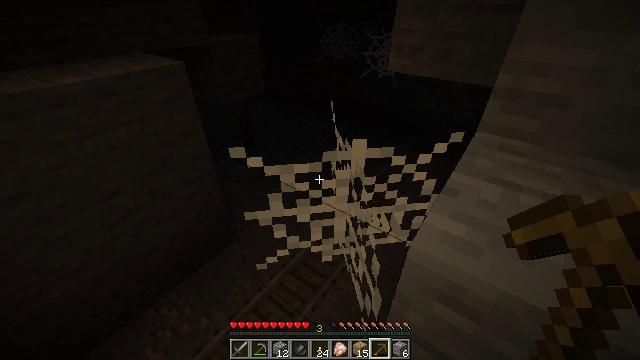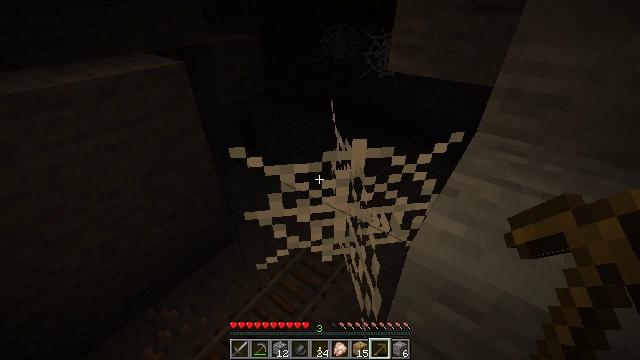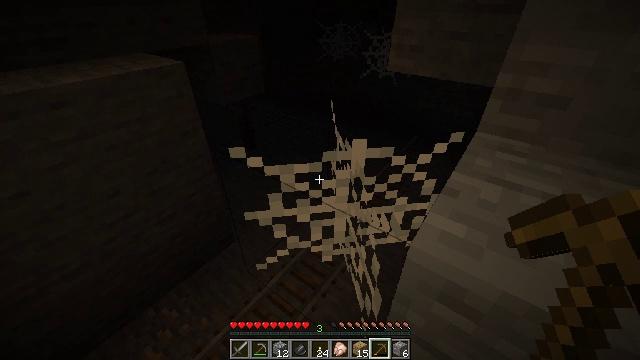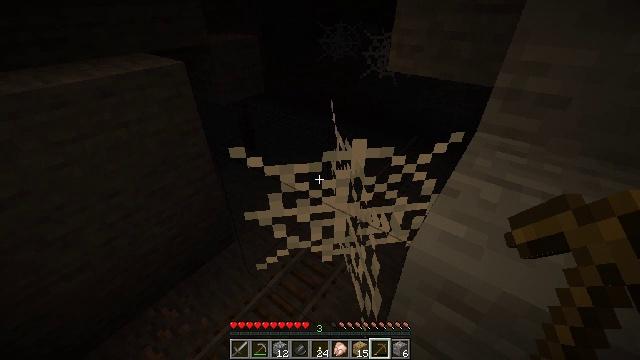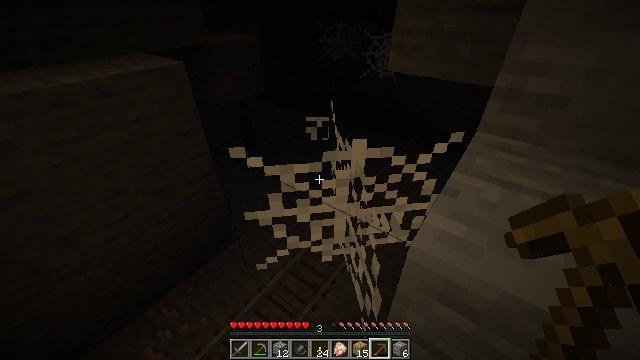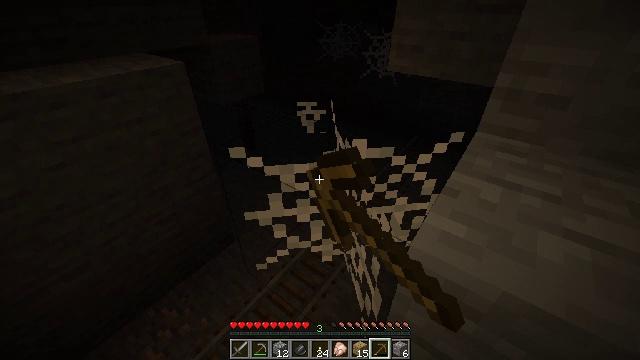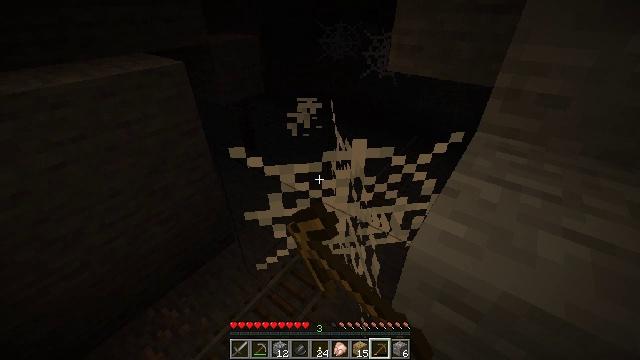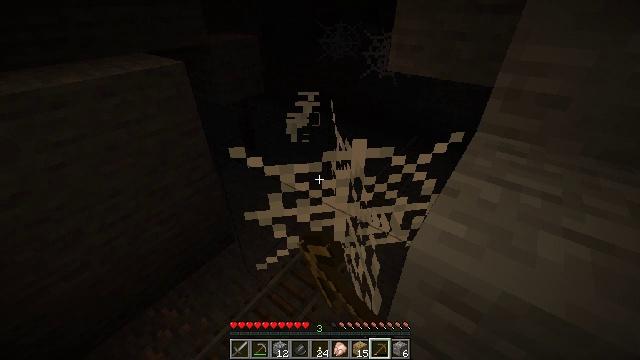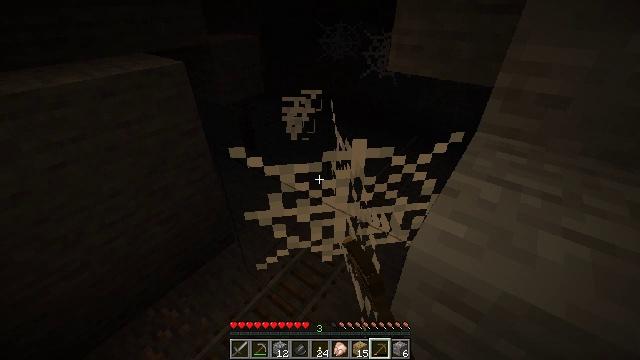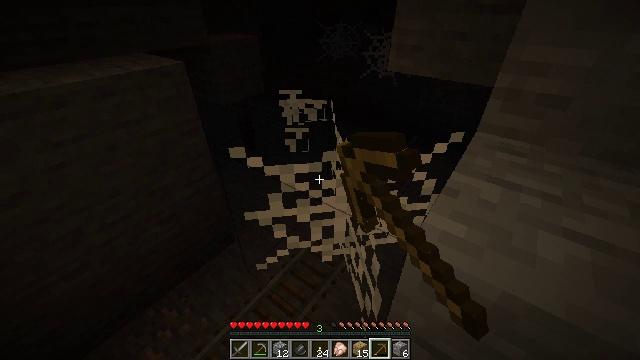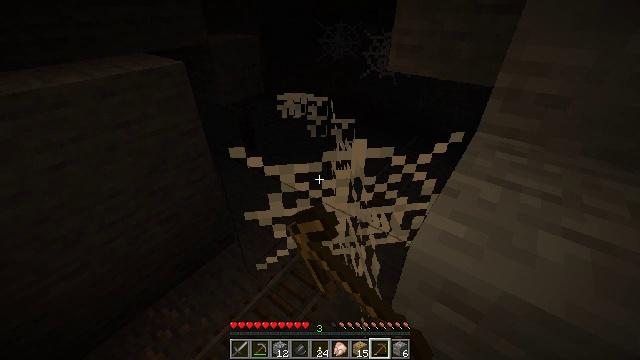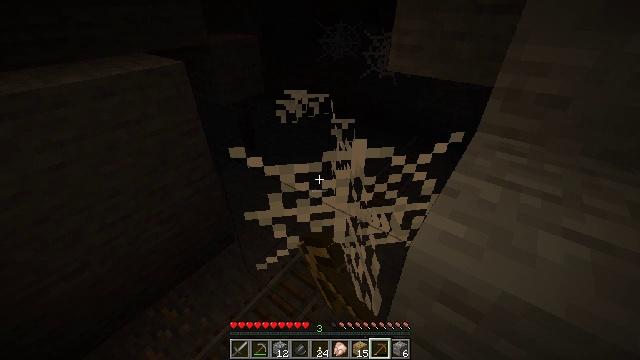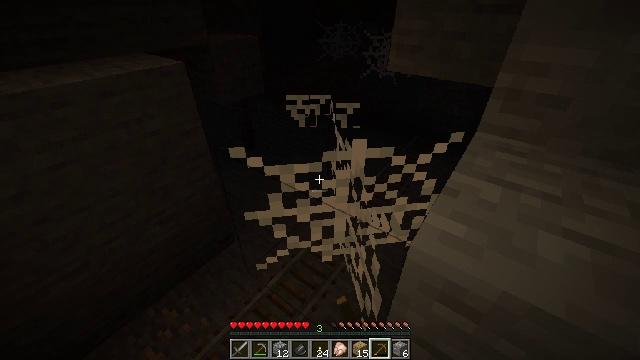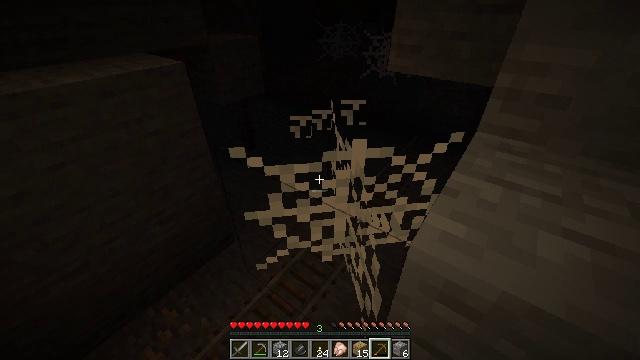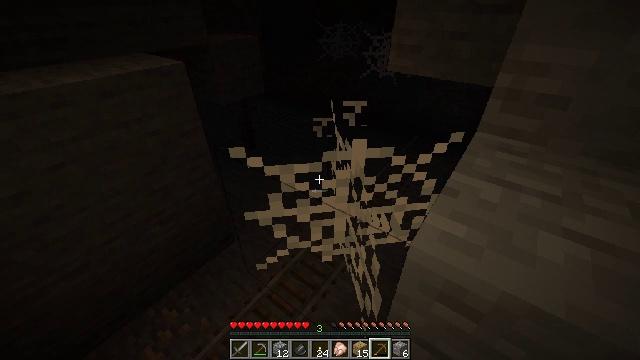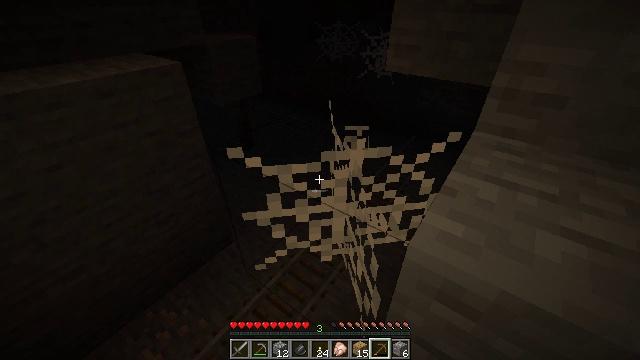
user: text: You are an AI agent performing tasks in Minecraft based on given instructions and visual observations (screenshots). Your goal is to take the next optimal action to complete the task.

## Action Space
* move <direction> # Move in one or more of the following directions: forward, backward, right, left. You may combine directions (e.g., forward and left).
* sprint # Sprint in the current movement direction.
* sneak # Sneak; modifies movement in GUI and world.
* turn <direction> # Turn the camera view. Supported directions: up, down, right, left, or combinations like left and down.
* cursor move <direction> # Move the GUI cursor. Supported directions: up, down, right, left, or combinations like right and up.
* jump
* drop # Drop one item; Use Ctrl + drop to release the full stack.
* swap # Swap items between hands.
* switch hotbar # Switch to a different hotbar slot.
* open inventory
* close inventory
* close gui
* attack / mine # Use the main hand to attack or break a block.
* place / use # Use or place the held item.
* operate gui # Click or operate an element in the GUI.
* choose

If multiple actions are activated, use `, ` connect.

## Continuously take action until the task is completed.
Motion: motion action
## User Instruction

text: Mine the cobweb to clear the path.
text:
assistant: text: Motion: no_op
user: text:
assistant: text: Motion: no_op
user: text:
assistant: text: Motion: no_op
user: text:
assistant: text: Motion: attack / mine
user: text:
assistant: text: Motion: attack / mine
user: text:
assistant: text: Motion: attack / mine
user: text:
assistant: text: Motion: attack / mine
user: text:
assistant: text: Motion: attack / mine
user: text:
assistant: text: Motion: attack / mine
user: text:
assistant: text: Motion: attack / mine
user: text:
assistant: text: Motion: no_op
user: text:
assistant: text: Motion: no_op
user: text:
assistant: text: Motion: no_op
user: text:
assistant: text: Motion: no_op
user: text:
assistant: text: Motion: no_op
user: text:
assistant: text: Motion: turn right
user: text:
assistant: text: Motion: turn right
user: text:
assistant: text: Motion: no_op
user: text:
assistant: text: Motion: no_op
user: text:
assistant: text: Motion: no_op
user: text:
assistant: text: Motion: no_op
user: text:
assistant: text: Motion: no_op
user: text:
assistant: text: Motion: no_op
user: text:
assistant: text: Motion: no_op
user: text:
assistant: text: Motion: no_op
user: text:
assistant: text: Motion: no_op
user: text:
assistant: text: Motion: no_op
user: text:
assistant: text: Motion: no_op
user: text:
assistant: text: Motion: no_op
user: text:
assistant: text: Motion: no_op